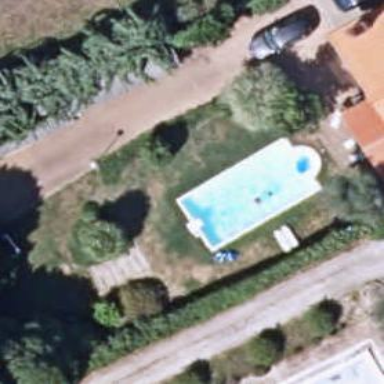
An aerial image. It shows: Swimming pool located in leisure land.